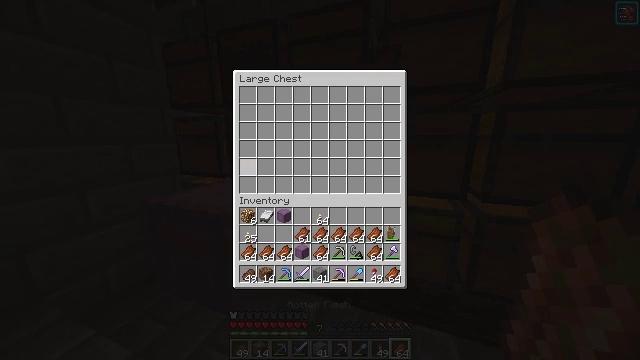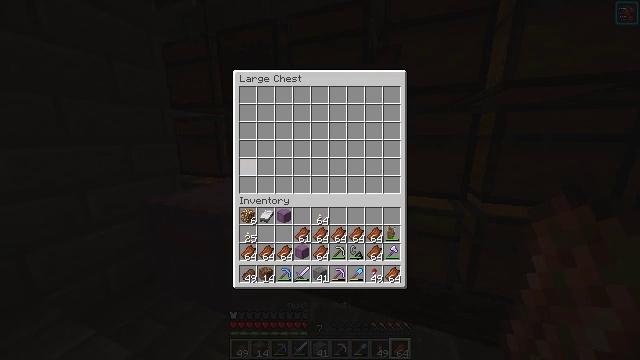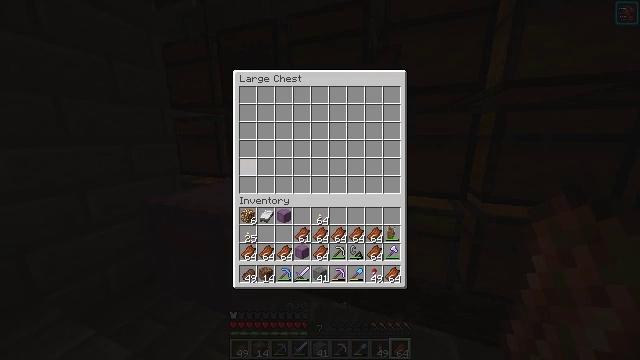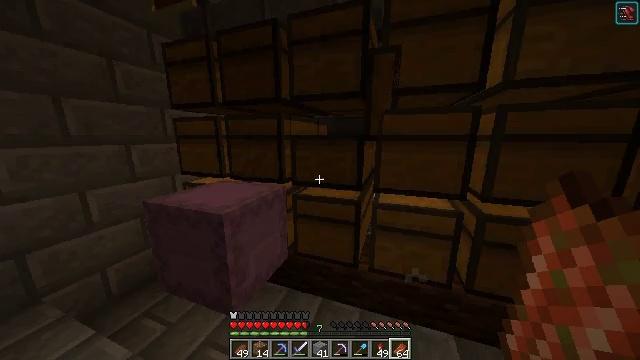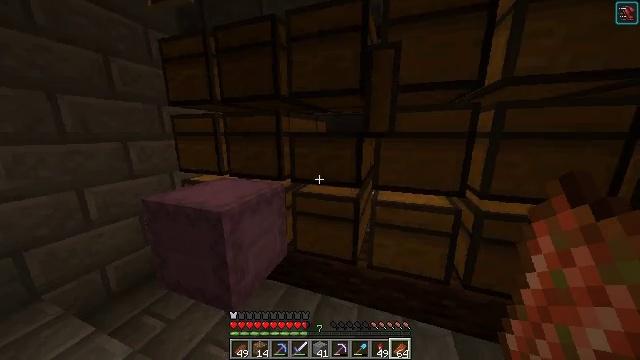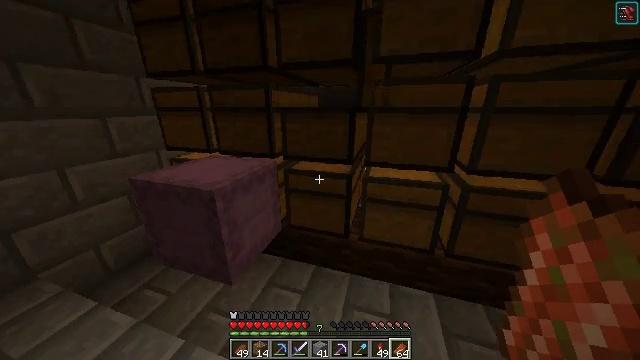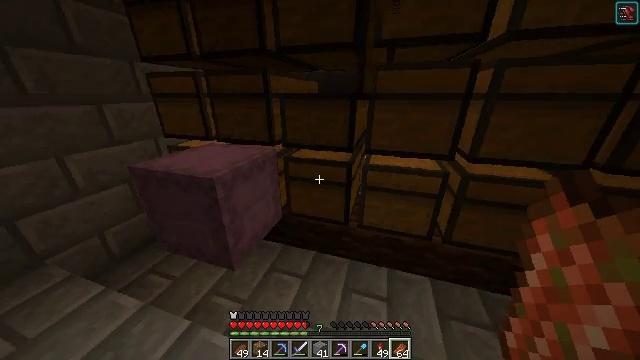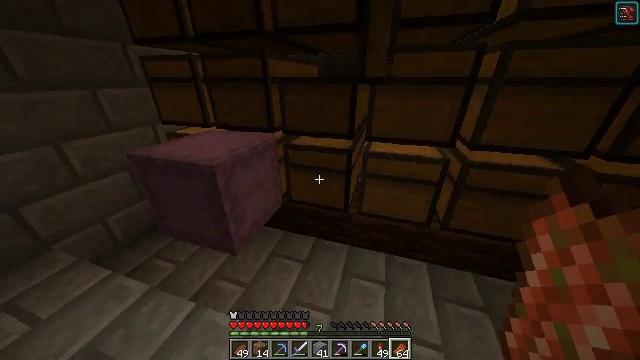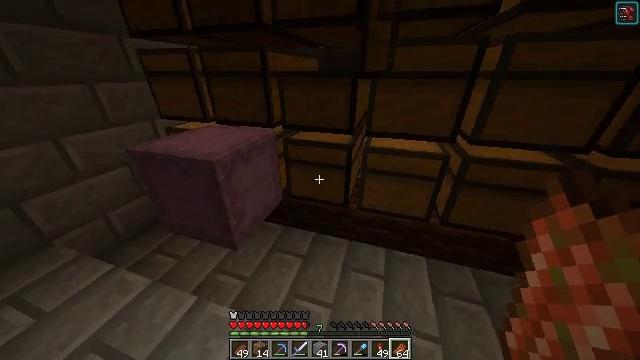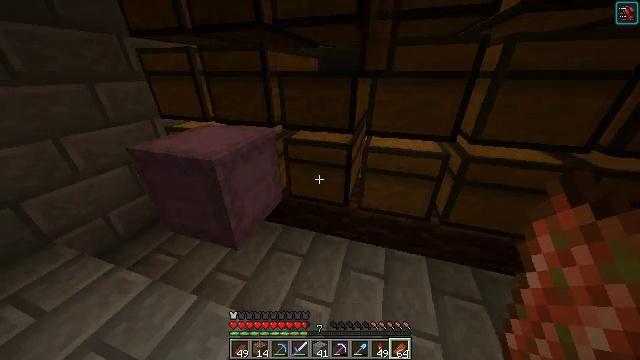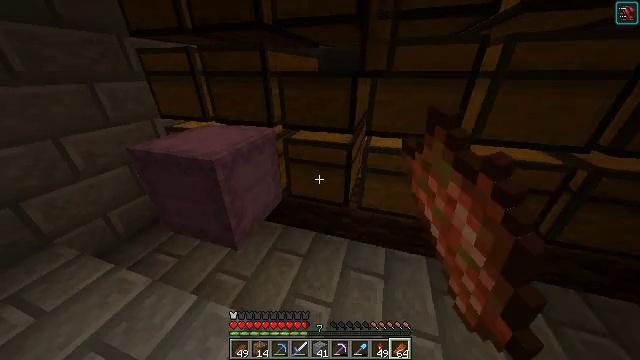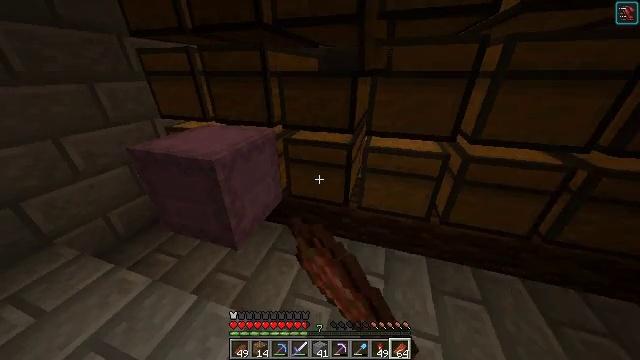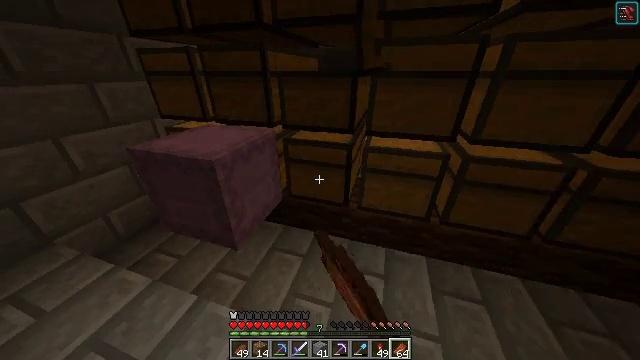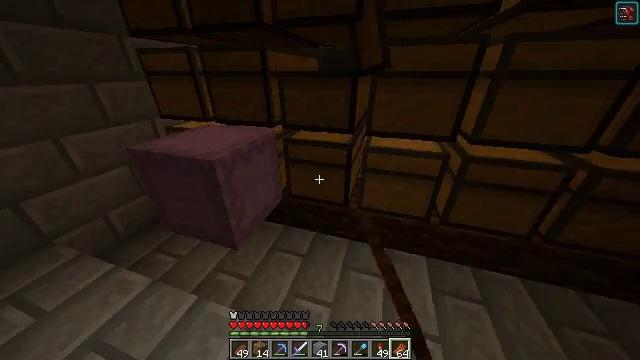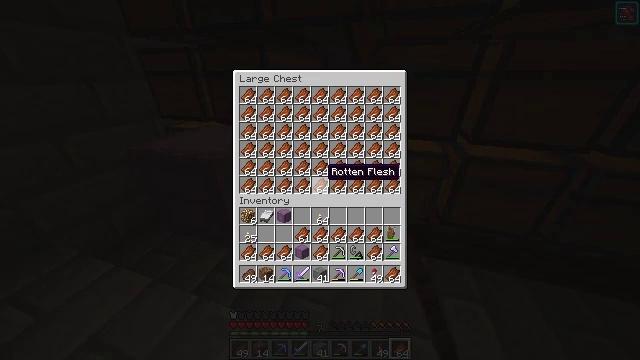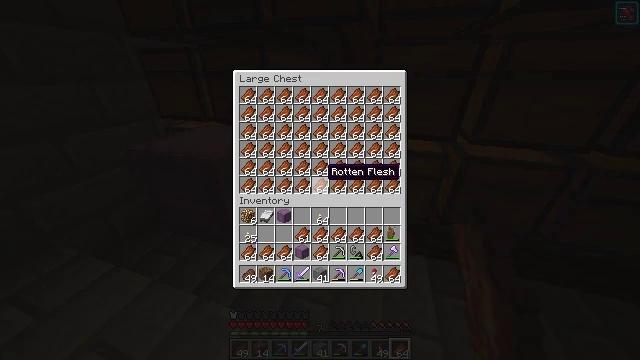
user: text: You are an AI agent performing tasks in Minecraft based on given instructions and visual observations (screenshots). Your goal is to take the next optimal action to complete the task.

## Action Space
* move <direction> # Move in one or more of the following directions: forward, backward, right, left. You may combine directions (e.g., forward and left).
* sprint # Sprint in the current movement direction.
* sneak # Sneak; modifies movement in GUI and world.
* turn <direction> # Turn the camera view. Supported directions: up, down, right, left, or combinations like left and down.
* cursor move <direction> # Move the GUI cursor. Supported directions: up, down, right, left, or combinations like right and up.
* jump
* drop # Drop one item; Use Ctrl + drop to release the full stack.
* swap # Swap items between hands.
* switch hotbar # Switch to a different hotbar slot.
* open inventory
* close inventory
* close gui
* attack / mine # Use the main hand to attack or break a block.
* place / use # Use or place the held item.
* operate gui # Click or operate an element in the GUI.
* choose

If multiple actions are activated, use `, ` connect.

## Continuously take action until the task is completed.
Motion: motion action
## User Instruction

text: Attack the shulker box to pick it up.
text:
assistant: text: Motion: sneak
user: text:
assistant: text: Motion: sneak
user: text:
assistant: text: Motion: sneak
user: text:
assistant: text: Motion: close gui
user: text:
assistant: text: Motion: turn right and down
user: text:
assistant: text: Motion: turn down
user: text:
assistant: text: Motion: turn down
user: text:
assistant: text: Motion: turn down
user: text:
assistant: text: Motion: use / place
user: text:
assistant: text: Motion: use / place
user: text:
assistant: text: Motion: no_op
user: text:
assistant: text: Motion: no_op
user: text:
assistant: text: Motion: no_op
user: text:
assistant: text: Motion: open gui
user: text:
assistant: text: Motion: no_op
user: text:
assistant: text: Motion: no_op
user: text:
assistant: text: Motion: no_op
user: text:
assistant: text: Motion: no_op
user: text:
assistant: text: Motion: no_op
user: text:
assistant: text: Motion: no_op
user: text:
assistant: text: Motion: no_op
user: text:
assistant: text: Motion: no_op
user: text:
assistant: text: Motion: no_op
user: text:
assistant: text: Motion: sneak, cursor move left and up
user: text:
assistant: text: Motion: sneak, cursor move left and up
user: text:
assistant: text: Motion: sneak, cursor move left and up
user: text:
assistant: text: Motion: sneak
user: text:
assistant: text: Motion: sneak
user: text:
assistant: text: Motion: sneak
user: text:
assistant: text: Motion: sneak, choose